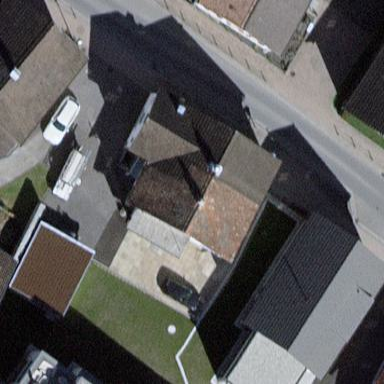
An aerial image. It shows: Semi-detached house.